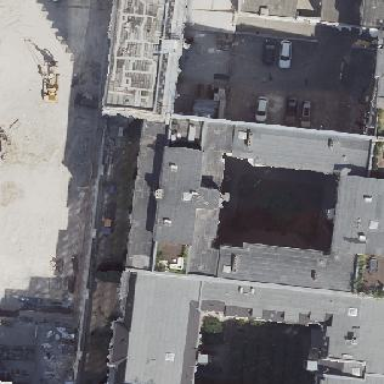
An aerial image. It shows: Building with flat grey roof.